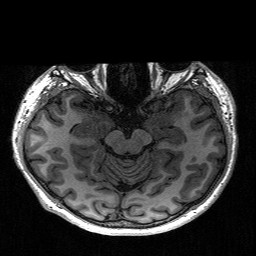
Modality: T1w
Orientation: coronal